Question: What is the measurement shown in the image?
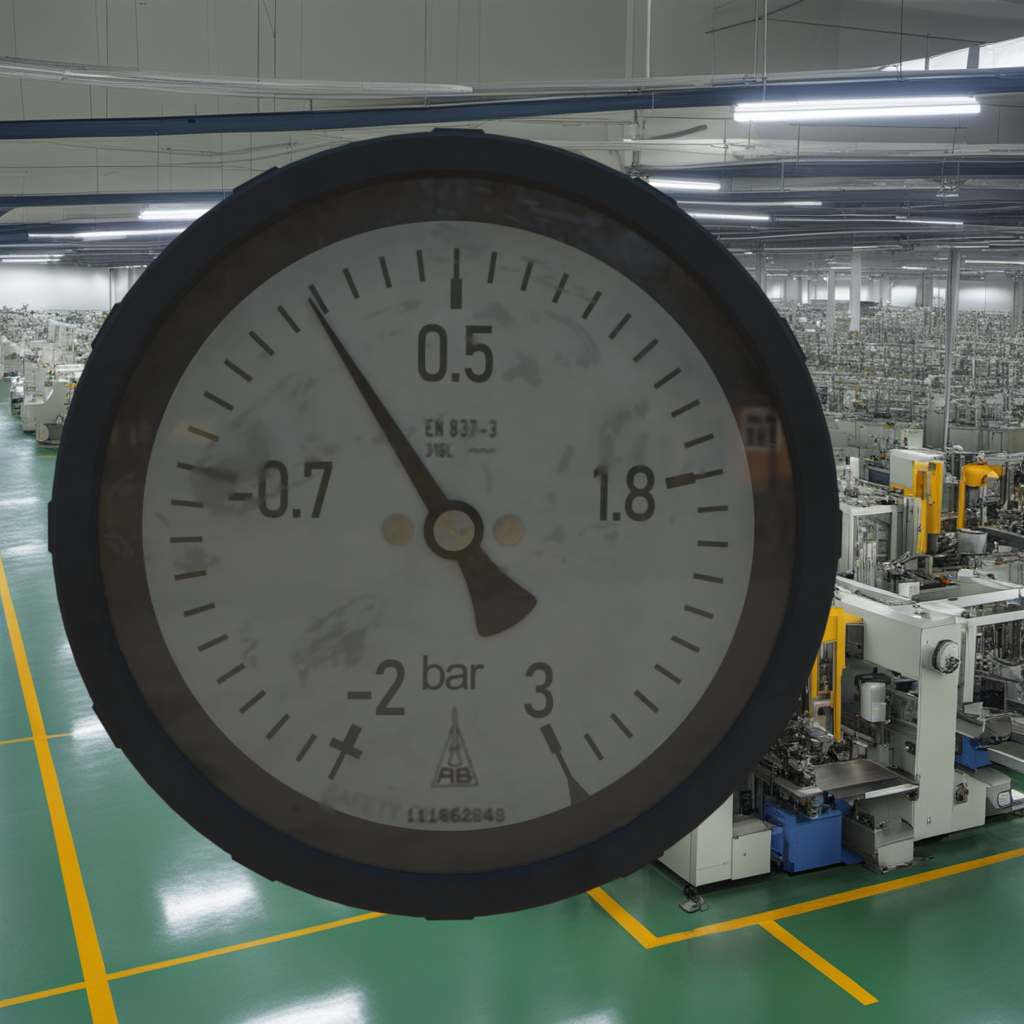
Answer: The result is -0.04
Question: What is the range of the measurement shown in the image?
Answer: The range is from -2 to 3
Question: What is the minimum and maximum reading range of the measurement in the image?
Answer: The minimum value is -2 and the maximum value is 3